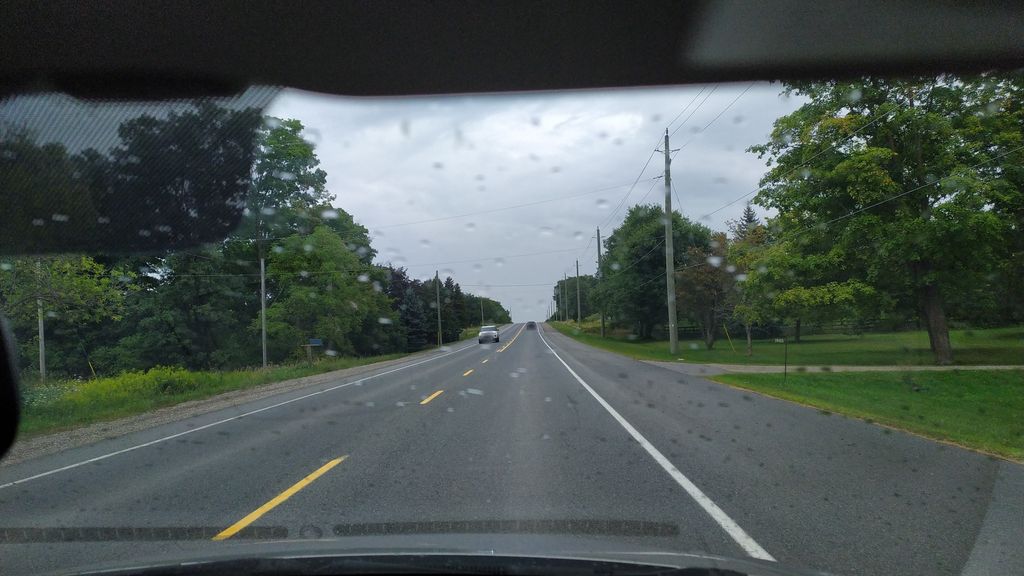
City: kitchener-waterloo